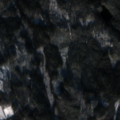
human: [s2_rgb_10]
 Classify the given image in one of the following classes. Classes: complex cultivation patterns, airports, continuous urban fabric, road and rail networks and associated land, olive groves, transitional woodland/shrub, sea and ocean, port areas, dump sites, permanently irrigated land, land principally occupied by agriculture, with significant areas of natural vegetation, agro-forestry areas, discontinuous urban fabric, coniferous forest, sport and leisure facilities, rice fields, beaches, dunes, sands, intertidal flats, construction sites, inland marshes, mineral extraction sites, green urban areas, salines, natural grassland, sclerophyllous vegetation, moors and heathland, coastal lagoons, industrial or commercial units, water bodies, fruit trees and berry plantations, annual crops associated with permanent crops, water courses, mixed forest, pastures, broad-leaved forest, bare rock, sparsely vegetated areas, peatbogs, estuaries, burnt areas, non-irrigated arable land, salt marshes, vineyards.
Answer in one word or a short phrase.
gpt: land principally occupied by agriculture, with significant areas of natural vegetation, coniferous forest, mixed forest